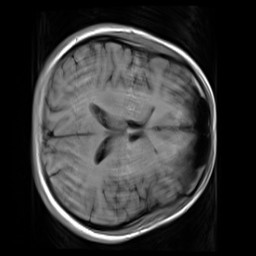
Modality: T1w
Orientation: axial
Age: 21
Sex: female
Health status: healthy
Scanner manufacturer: siemens
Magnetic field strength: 3 T
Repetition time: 4.1 s
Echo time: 0.0085 s